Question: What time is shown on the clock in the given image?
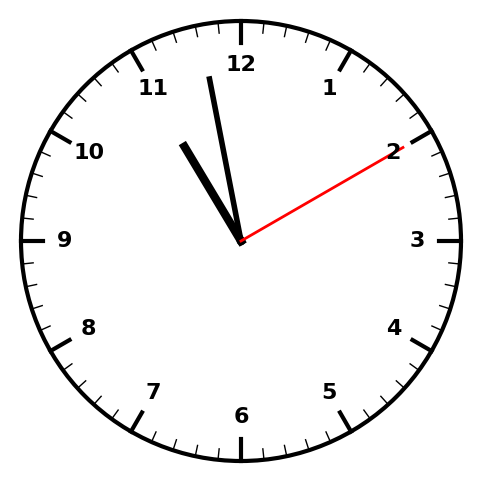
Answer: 10:58:10